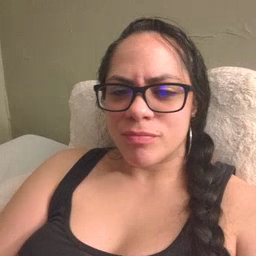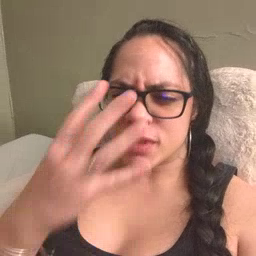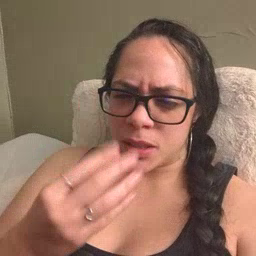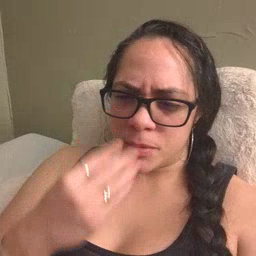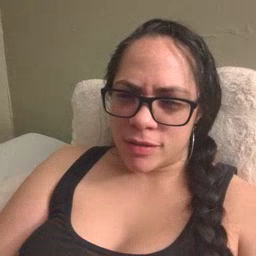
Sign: sleepy